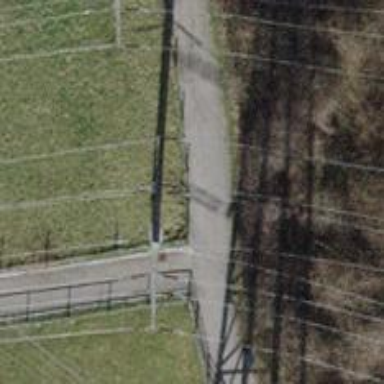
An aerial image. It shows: Three cables of power line.